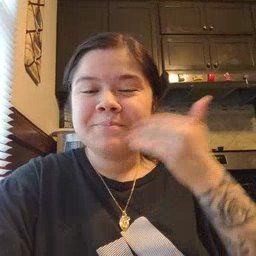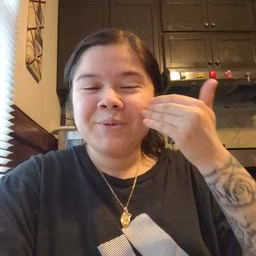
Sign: smile